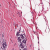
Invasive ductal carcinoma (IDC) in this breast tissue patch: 0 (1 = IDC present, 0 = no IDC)